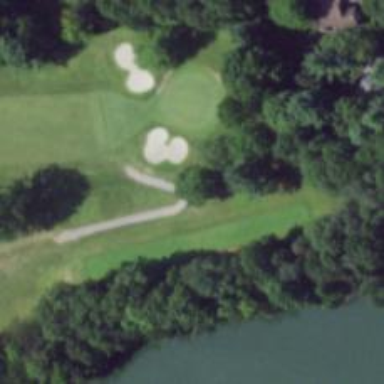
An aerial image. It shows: Path for both roads and golfers.